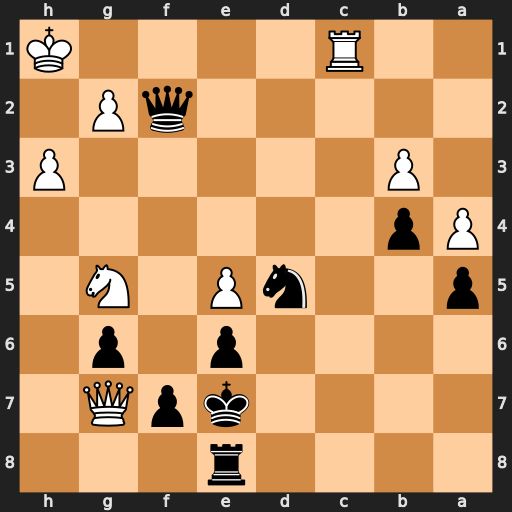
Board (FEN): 4r3/4kpQ1/4p1p1/p2nP1N1/Pp6/1P5P/5qP1/2R4K
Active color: b
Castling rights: -
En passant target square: -
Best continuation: Qf4 Qxf7+ Qxf7 Nxf7 Kxf7